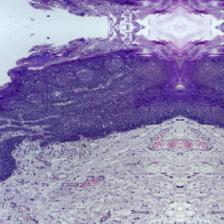
Diagnosis: Normal